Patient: sex M, age 80
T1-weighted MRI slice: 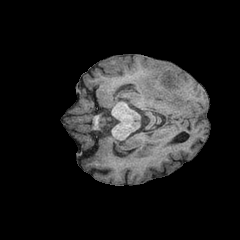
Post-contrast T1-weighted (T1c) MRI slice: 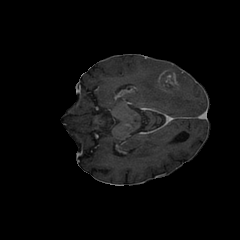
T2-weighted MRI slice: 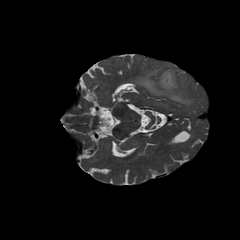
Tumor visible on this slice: yes
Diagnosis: Glioblastoma, IDH-wildtype
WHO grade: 4